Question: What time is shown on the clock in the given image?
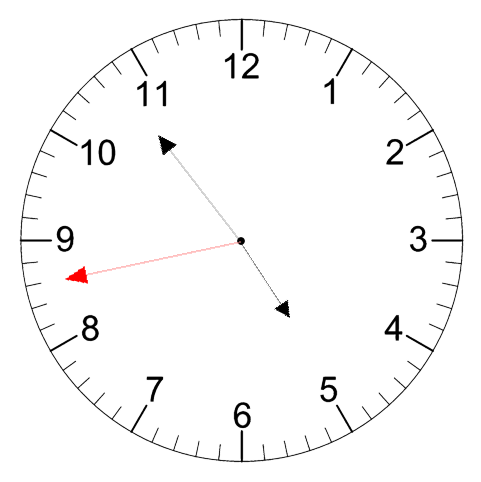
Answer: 04:53:43